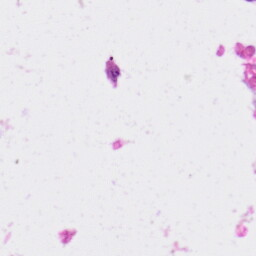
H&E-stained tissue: Skin